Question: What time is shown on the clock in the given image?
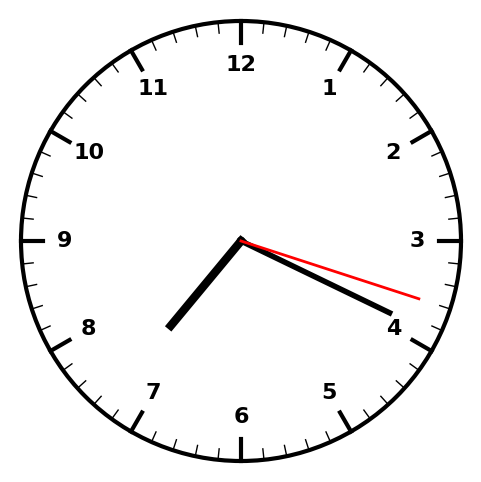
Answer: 07:19:18